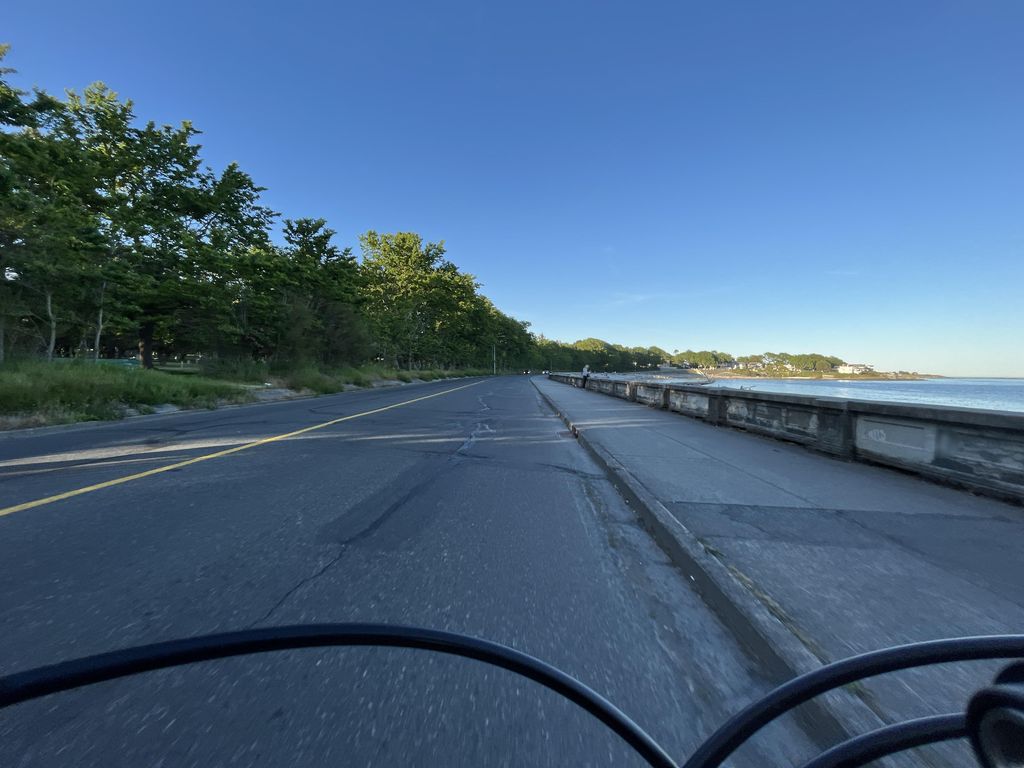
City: victoria